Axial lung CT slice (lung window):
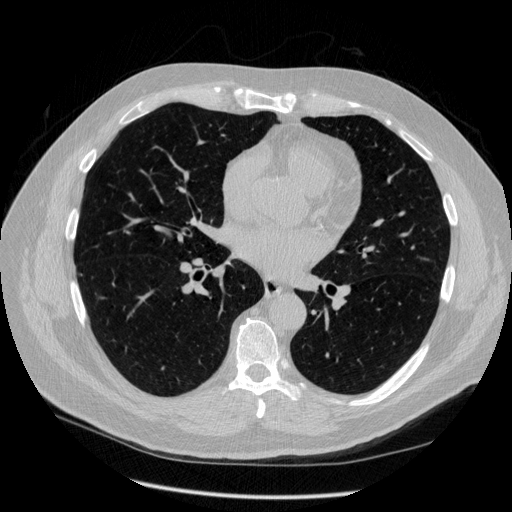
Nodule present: no